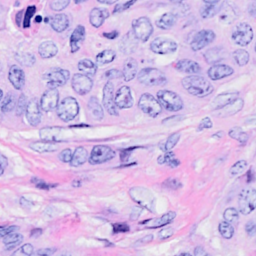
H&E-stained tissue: Breast